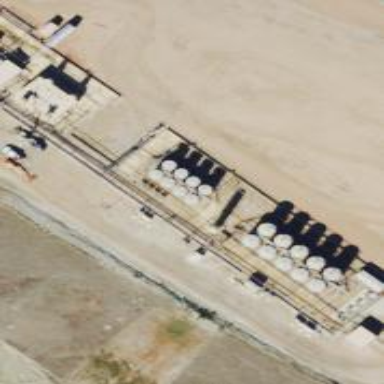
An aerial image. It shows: Storage tank with man-made structure.